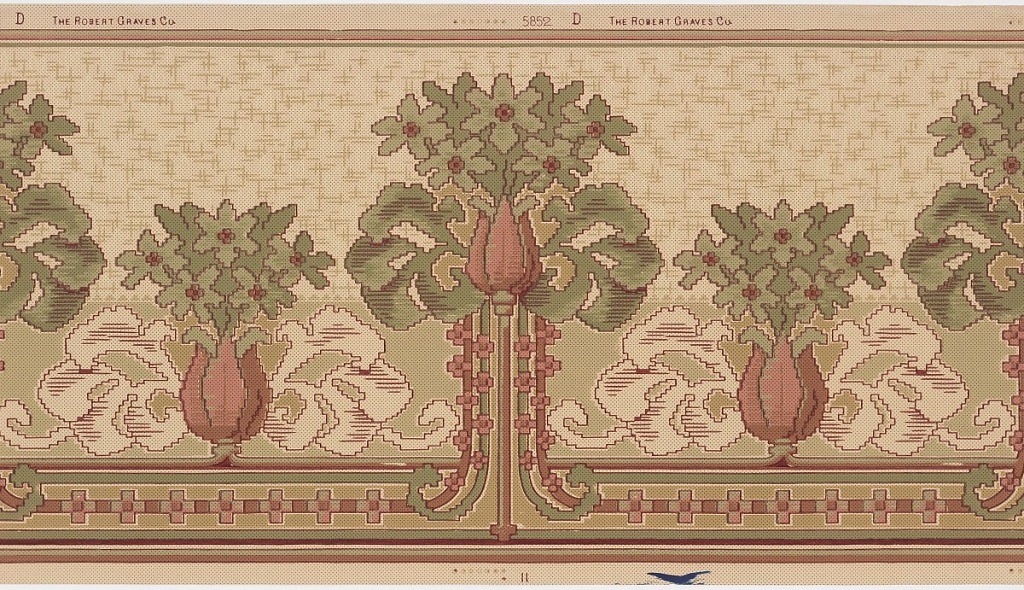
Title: Frieze
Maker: Robert Graves Co., New York, New York
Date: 1905–1915
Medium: Machine-printed paper
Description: On beige ground, alternating large and small tulips bearing green floral fronds. Border composed of tan, green, and light red with geometric flowers in pink and red.